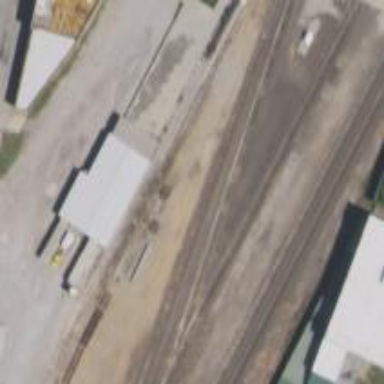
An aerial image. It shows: Railway siding with rails.